Question: I would like to know how to plot multiple, 2D contour plots spaced apart in the z-axis, in a 3D figure like this:

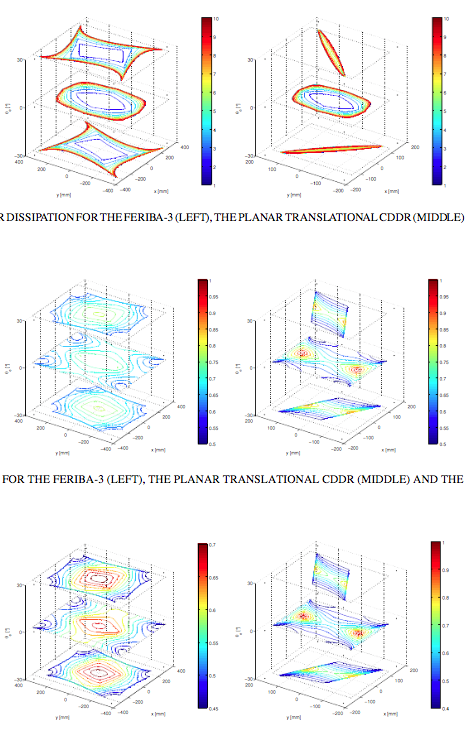
Answer: > : The first part of this answer was meant for HG1 graphics. See the second part if you're working with MATLAB R2014b and up (<URL>.
---
# HG1:
The <URL>.
Here is an example:
'''
[X,Y,Z] = peaks;
surf(X, Y, Z), hold on % plot surface
[~,h] = contour(X,Y,Z,20); % plot contour at the bottom
set_contour_z_level(h, -9)
[~,h] = contour(X,Y,Z,20); % plot contour at the top
set_contour_z_level(h, +9)
hold off
view(3); axis vis3d; grid on
'''

Here is the code for the 'set_contour_z_level' function used above:
'''
function set_contour_z_level(h, zlevel)
% check that we got the correct kind of graphics handle
assert(isa(handle(h), 'specgraph.contourgroup'), ...
'Expecting a handle returned by contour/contour3');
assert(isscalar(zlevel));
% handle encapsulates a bunch of child patch objects
% with ZData set to empty matrix
hh = get(h, 'Children');
for i=1:numel(hh)
ZData = get(hh(i), 'XData'); % get matrix shape
ZData(:) = zlevel; % fill it with constant Z value
set(hh(i), 'ZData',ZData); % update patch
end
end
'''
---
# HG2:
The above solution doesn't work anymore starting with R2014b. In HG2, <URL>.
Fortunately there is an easy fix, with a property of contours called 'ContourZLevel'.
You can learn more customizations of contours plots <URL>.
So the previous example simply becomes:
'''
[X,Y,Z] = peaks;
surf(X, Y, Z), hold on % plot surface
[~,h] = contour(X,Y,Z,20); % plot contour at the bottom
h.ContourZLevel = -9;
[~,h] = contour(X,Y,Z,20); % plot contour at the top
h.ContourZLevel = +9;
hold off
view(3); axis vis3d; grid on
'''

---
Another solution that works in all versions would be to "parent" the contour to a <URL>. Something like this:
'''
t = hgtransform('Parent',gca);
[~,h] = contour(X,Y,Z,20, 'Parent',t);
set(t, 'Matrix',makehgtform('translate',[0 0 9]));
'''